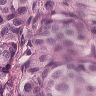
Metastatic tissue present: yes